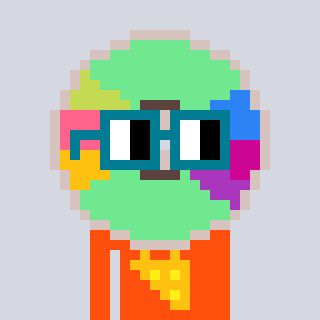
a pixel art character with square dark green glasses, a cd-shaped head and a orange-colored body on a cool background